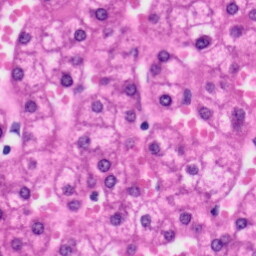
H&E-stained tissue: Liver